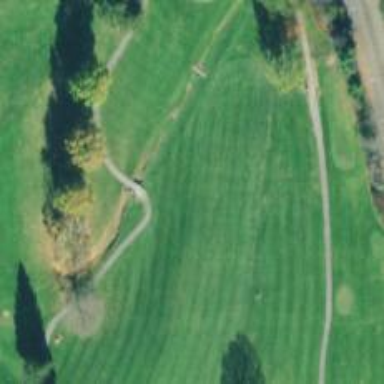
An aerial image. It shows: Golf hole.